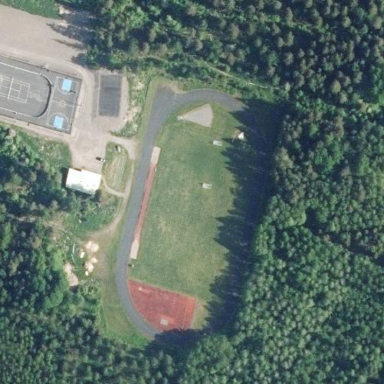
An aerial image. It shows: Pitch for soccer and athletics activities on leisure land.